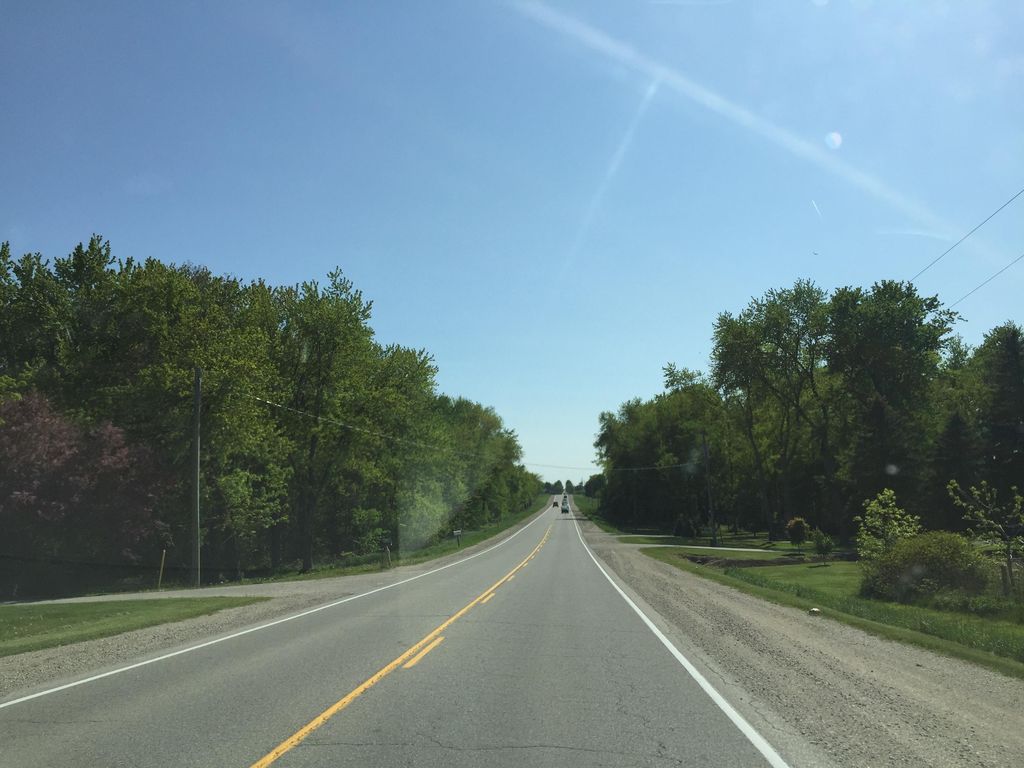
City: kitchener-waterloo